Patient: sex M, age 75
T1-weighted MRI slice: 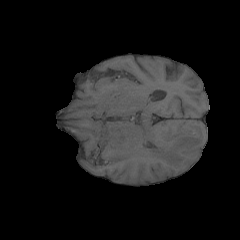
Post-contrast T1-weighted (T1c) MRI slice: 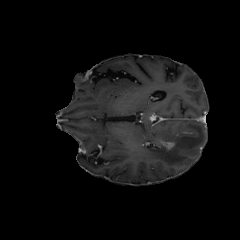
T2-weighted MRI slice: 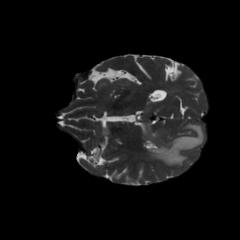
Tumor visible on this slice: yes
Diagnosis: Glioblastoma, IDH-wildtype
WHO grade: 4